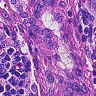
Metastatic tissue present: yes